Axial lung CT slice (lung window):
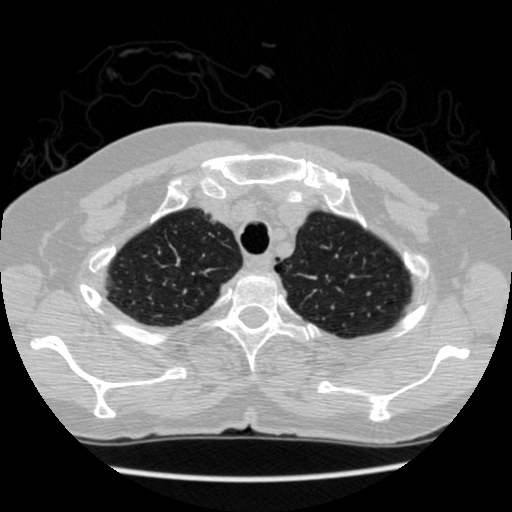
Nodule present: no